Interaction volume radius: 5 \u00c5
Interaction volume height: 25 \u00c5
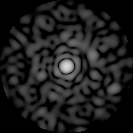
Disorder parameter: 0.8124